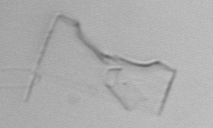
Label: Eucampia